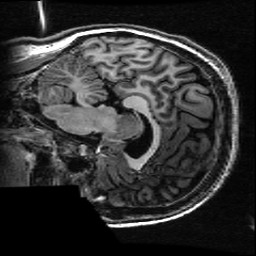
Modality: T1w
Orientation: sagittal
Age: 21
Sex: female
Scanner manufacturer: ge
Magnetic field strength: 3 T
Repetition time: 0.01144 s
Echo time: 0.005012 s